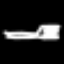
Label: fork